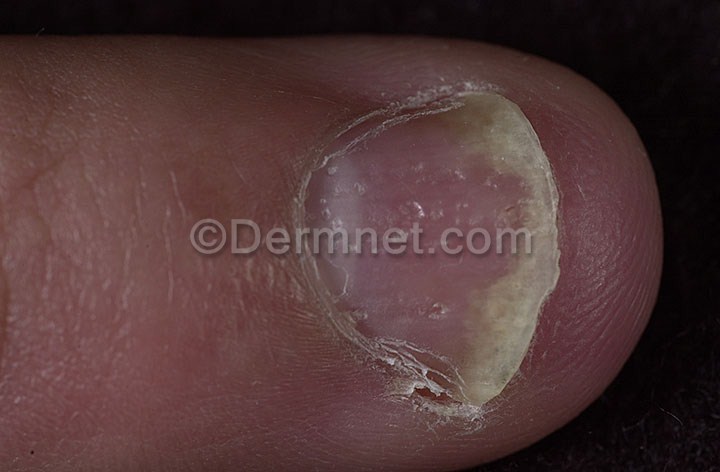
Disease: Psoriasis pictures Lichen Planus and related diseases